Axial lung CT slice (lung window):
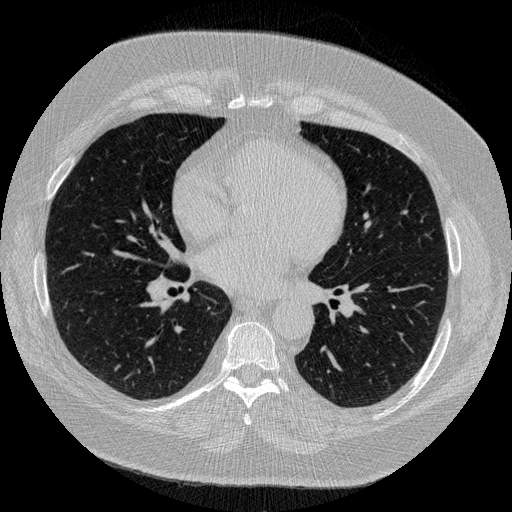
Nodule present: no